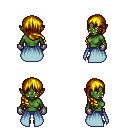
a pixel art fantasy rpg character, female body template, orc, green skin, overskirt, magenta pants, blonde right-swept hairstyle, metal gloves, four views (front, back, left, right), 2x2 character sprite sheet, small pixel art, hard edges, no anti-aliasing